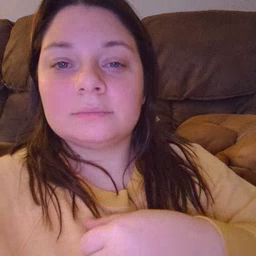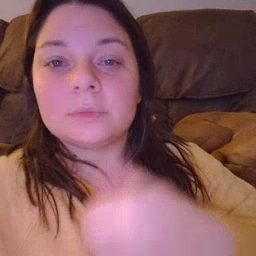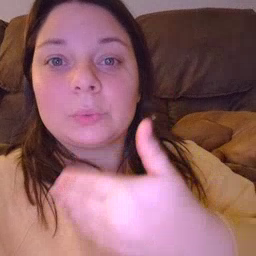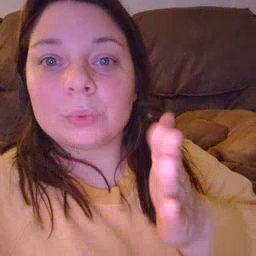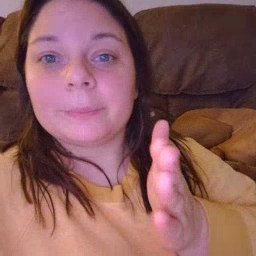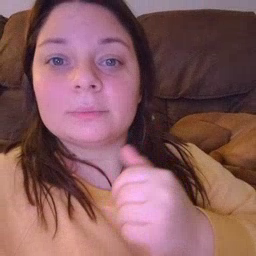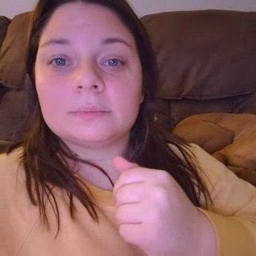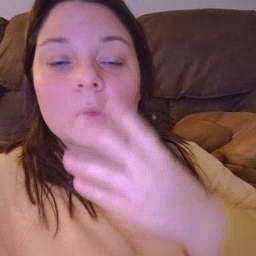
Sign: room